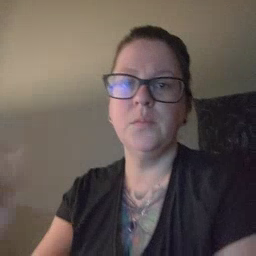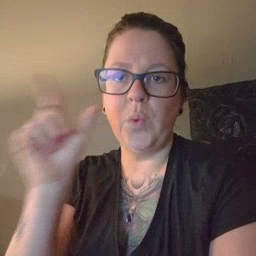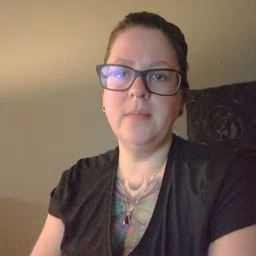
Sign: wake